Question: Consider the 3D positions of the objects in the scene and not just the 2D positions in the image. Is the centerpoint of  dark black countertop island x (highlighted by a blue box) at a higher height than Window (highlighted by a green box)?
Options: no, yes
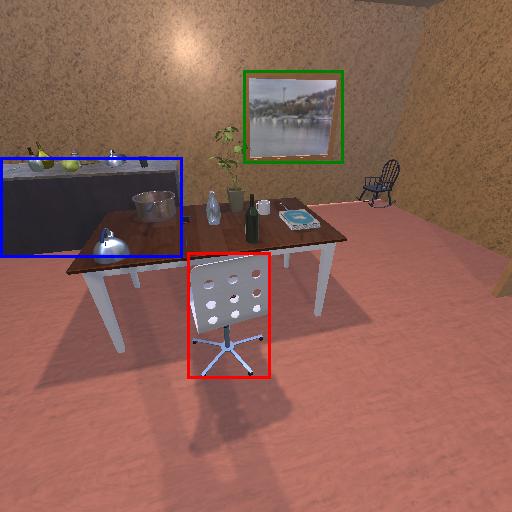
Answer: no